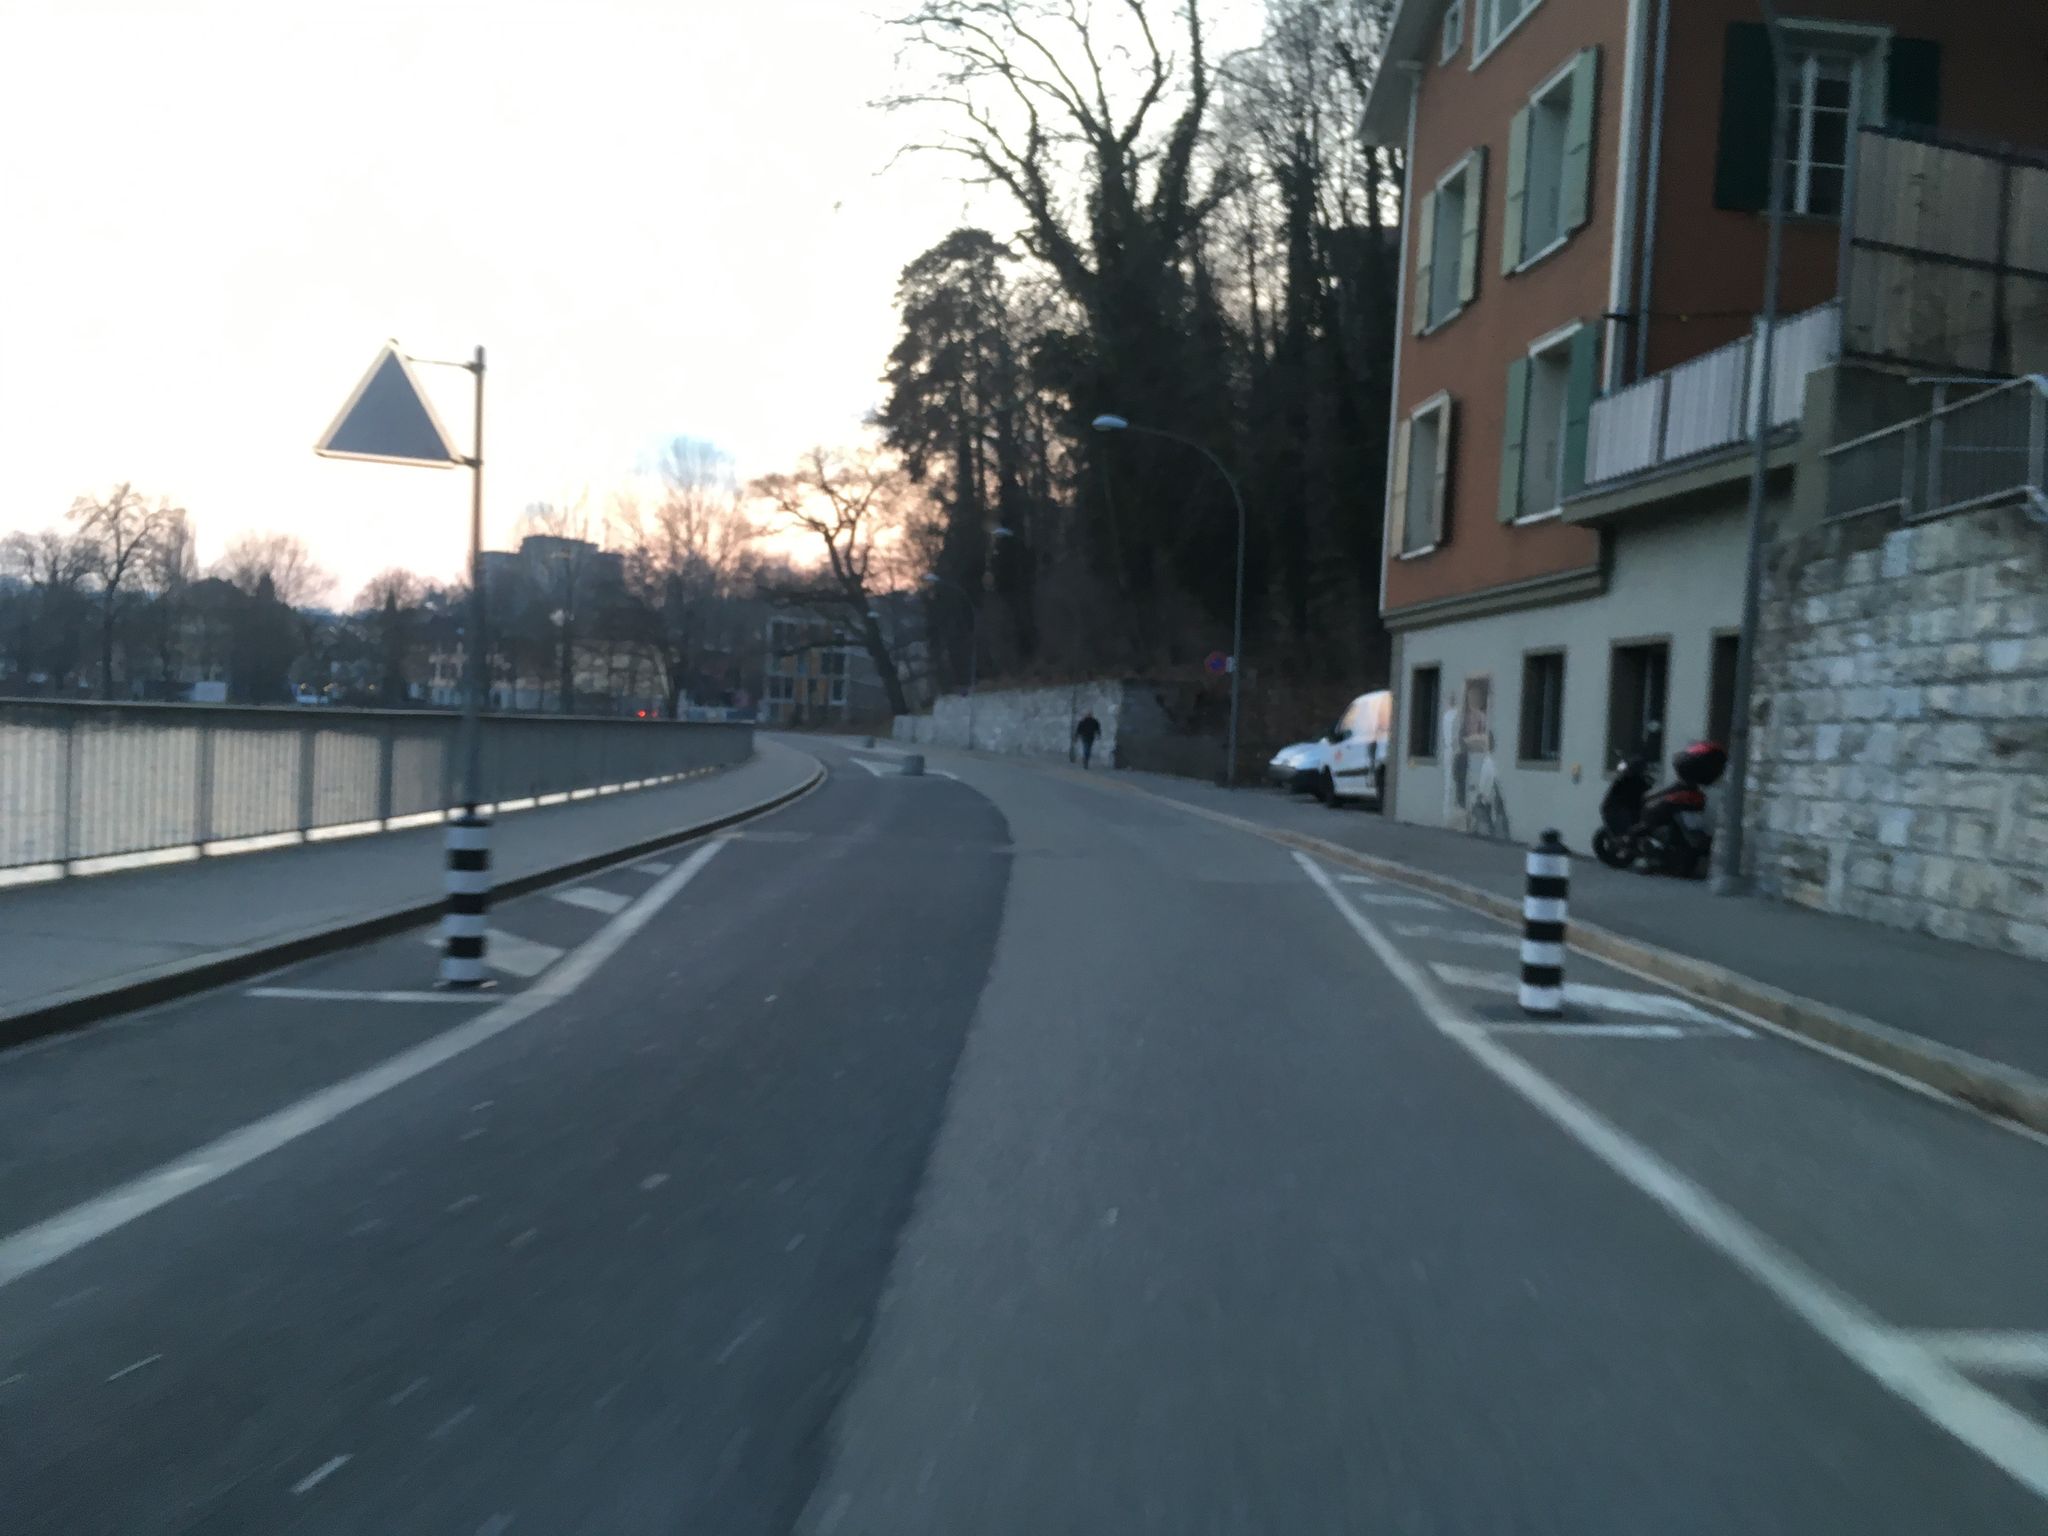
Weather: snowy
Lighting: day
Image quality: good
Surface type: driving surface
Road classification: footway
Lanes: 1
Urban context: urban centre
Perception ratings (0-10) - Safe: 2.92, Lively: 4.62, Beautiful: 6.79, Boring: 1.63, Depressing: 3.37, Wealthy: 4.68